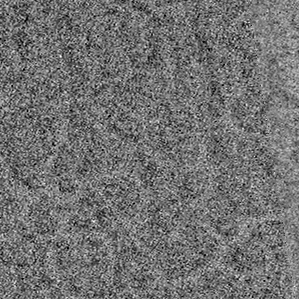
Label: frost